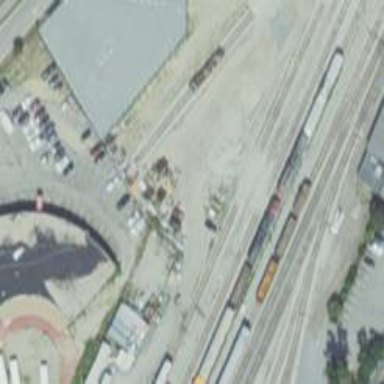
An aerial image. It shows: View of railway yard.